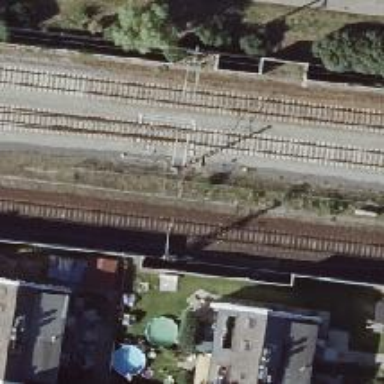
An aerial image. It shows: Railway switch with the turnout side on the left.